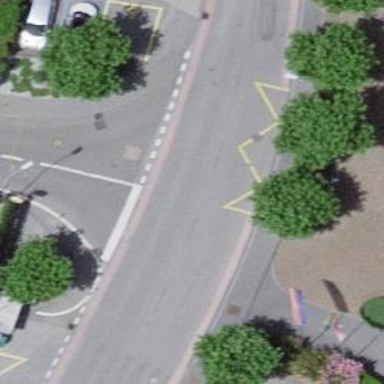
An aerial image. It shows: Public transport stop position.